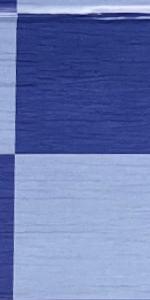
Label: Empty